Field crop: maize
Growth stage: 2
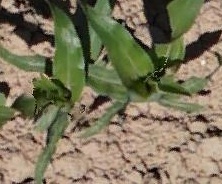
Species: maize